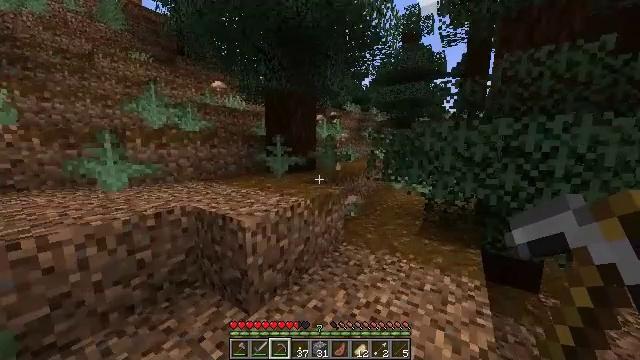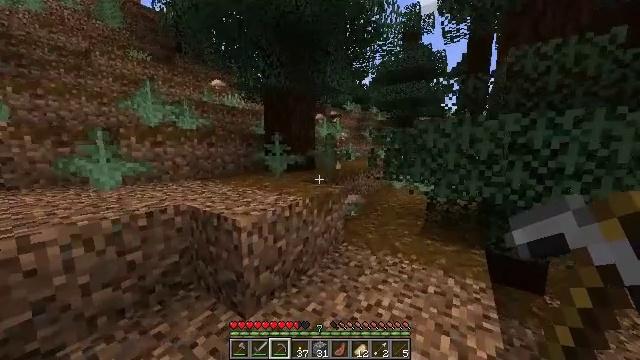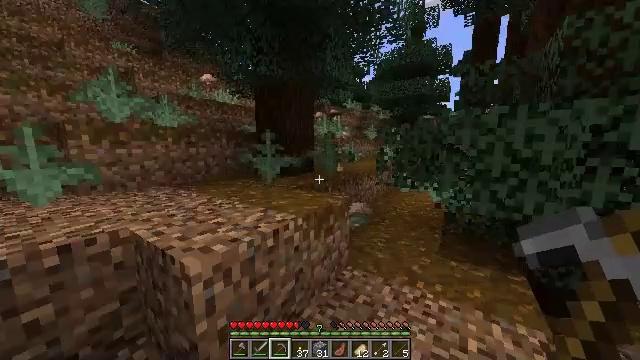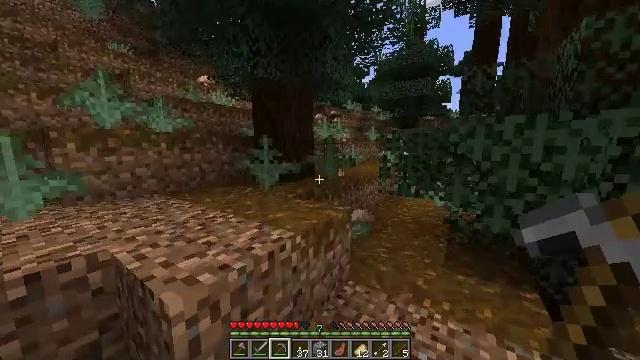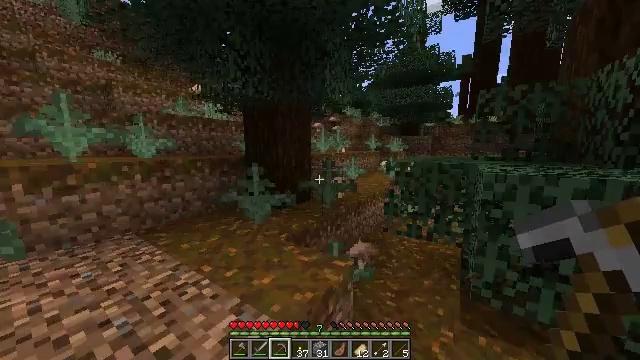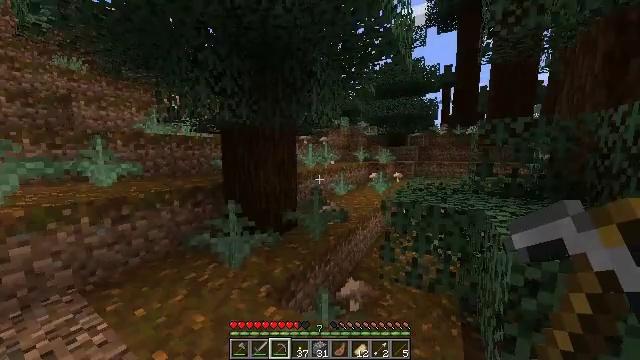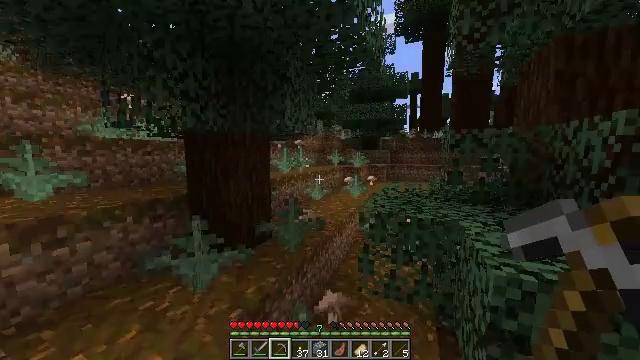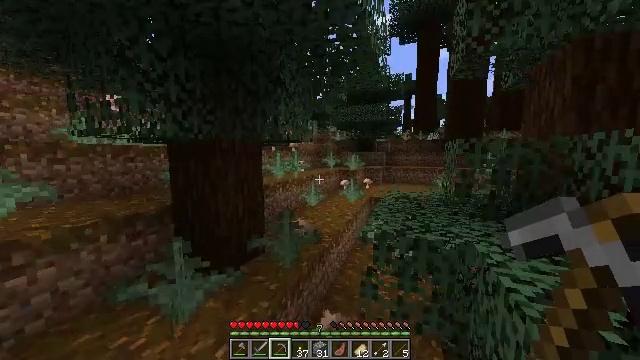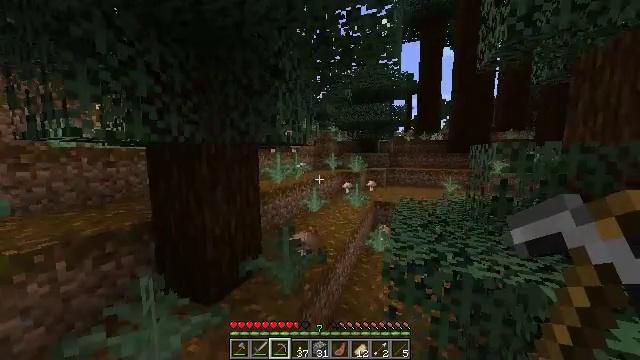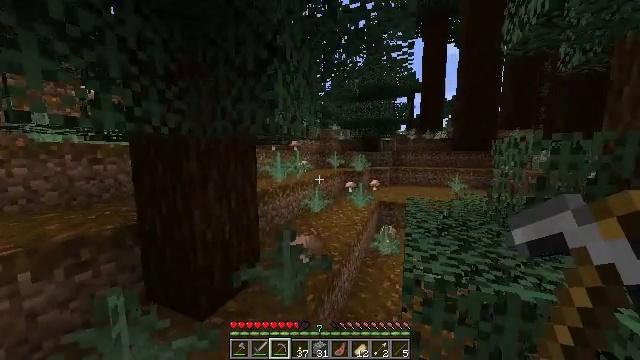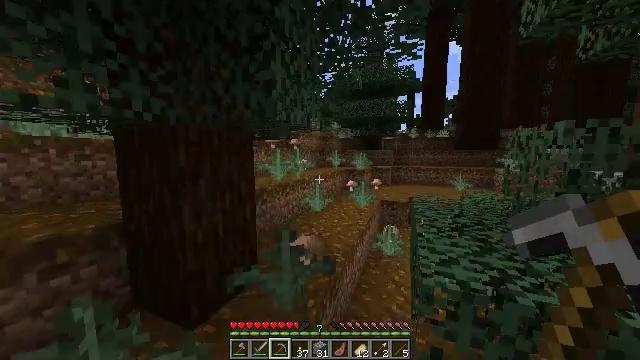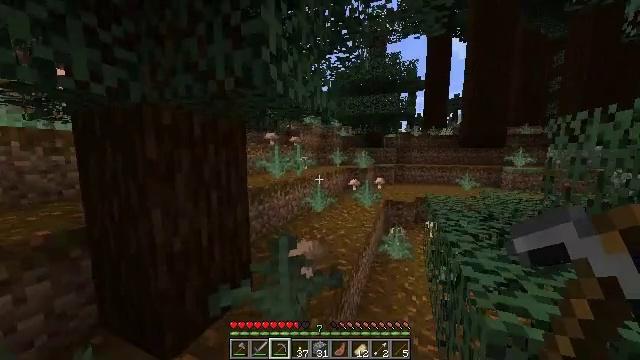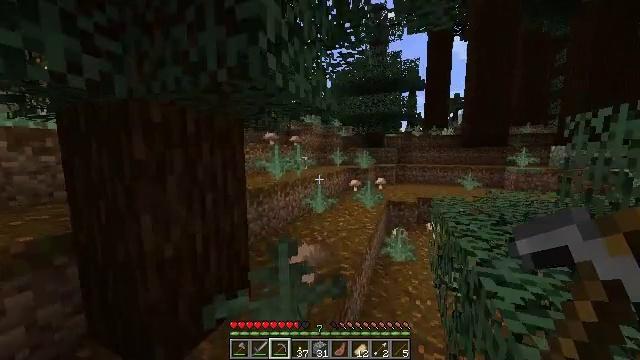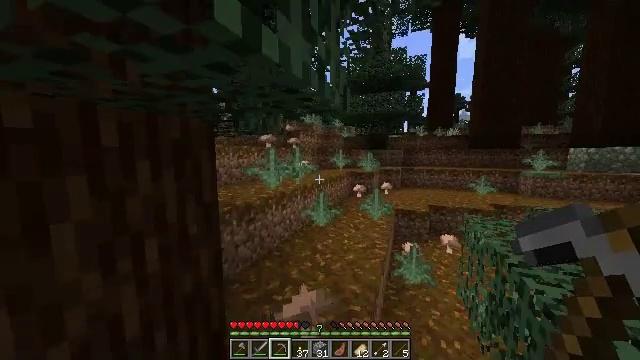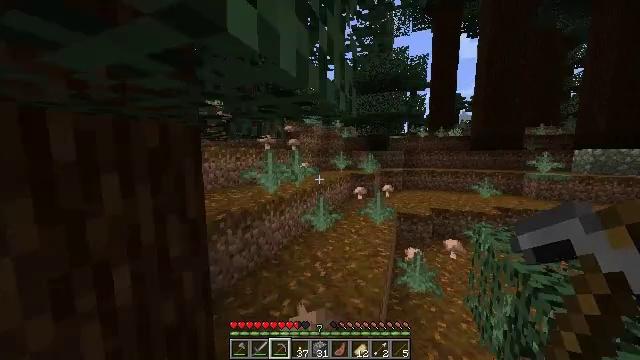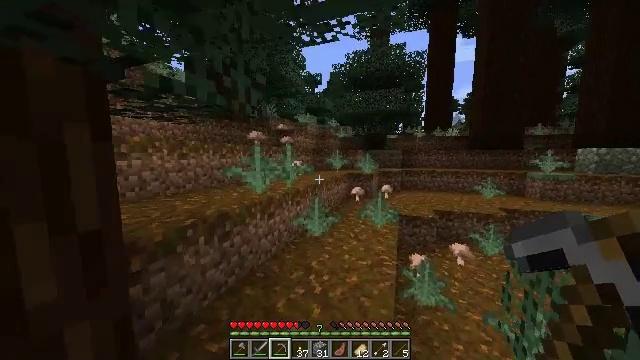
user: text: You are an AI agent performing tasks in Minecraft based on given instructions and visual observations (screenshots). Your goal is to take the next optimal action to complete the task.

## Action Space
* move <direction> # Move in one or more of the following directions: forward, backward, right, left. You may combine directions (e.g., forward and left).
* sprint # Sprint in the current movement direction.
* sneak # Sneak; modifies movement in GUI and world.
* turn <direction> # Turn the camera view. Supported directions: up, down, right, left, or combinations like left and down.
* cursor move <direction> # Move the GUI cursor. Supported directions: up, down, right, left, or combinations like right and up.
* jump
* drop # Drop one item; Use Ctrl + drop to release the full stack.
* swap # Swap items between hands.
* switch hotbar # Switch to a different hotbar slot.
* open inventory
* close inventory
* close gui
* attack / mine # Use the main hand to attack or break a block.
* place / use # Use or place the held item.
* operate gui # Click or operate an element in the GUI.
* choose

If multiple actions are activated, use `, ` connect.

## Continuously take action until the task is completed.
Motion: motion action
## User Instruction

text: Gather the brown mushroom in dark areas.
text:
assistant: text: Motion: move forward, sprint, jump
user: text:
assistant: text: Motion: move forward, sprint, jump
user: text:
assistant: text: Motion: move forward, sprint, jump
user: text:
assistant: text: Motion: move forward, sprint, jump
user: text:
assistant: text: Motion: move forward, sprint, turn right and up, jump
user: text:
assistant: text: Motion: move forward, sprint, turn right, jump
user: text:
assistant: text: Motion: move forward, sprint, turn right, jump
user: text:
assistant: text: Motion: move forward, sprint, jump
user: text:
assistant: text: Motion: move forward, sprint, jump
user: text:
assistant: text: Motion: move forward, sprint, jump
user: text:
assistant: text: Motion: move forward, sprint, jump
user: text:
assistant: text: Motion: move forward, sprint, jump
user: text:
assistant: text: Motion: move forward, sprint, jump
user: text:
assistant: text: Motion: move forward, sprint, jump
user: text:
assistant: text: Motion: move forward, sprint, turn right, jump
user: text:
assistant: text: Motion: move forward, sprint, turn right, jump
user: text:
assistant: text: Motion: move forward, sprint, jump
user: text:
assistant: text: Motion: move forward, sprint, jump
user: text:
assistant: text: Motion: move forward, sprint, jump
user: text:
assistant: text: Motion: move forward, sprint, jump
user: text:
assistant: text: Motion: move forward, sprint, jump
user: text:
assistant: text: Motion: move forward, sprint, jump
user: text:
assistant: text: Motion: move forward, sprint, turn right, jump
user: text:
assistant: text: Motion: move forward, sprint, turn right and down, jump
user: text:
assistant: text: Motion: move forward, sprint, turn right and down, jump
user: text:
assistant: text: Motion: move forward, sprint, turn right and down, jump
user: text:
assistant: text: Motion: move forward, sprint, turn down
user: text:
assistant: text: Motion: sprint, turn down
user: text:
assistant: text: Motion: no_op
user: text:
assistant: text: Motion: no_op